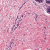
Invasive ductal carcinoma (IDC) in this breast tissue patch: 0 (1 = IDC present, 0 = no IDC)